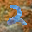
Label: 2